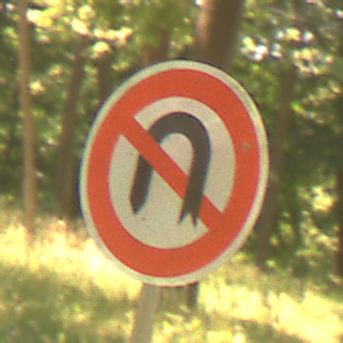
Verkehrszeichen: VerbotWenden
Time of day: Midday
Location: Outdoor (Nature)
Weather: PartlyCloudy
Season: NotSpecified
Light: Natural